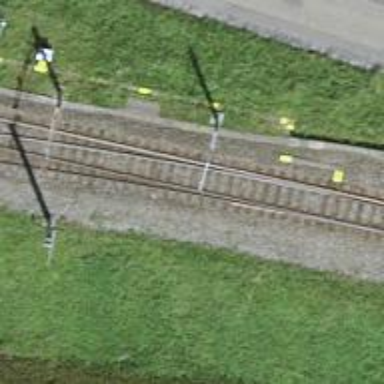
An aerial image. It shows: Railway switch.